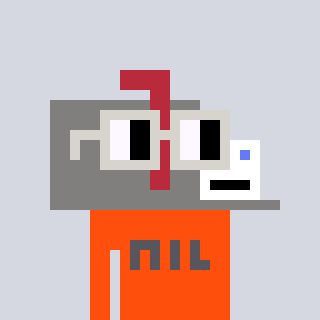
a pixel art character with square light gray glasses, a mailbox-shaped head and a orange-colored body on a cool background